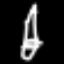
Label: pencil